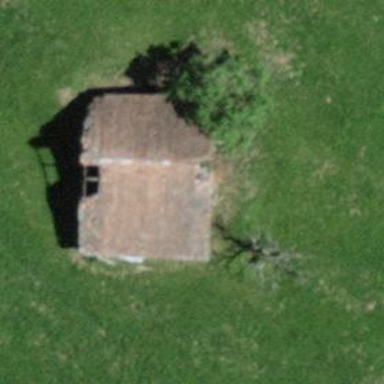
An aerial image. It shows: Barn.